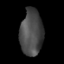
Tissue: lung
Cell type: Epithelial cells
Senescence score: 0.1512
Nuclear area (px): 1020
Mean DAPI intensity: 74.27